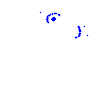
Particle: kaon